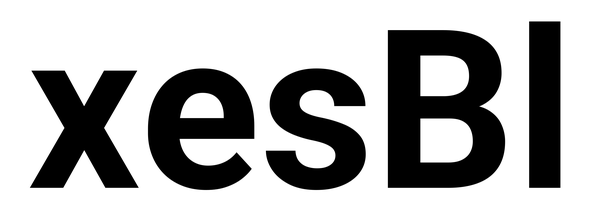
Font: Roboto_Bold